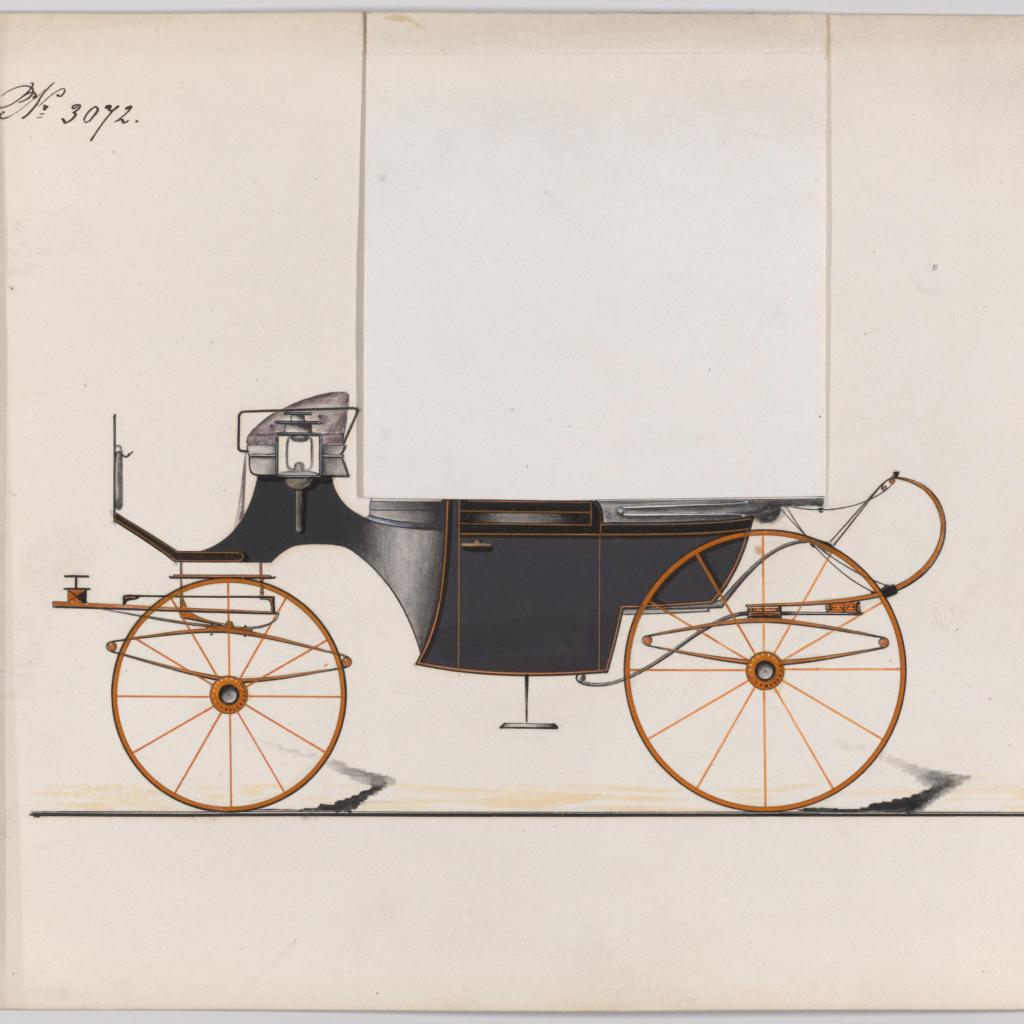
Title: Design for Landaulet, no. 3072
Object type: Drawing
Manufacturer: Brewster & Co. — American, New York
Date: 1874
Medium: Pen and black ink, watercolor and gouache with gum arabic
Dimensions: Sheet: 6 13/16 x 9 3/8 in. (17.3 x 23.8 cm)
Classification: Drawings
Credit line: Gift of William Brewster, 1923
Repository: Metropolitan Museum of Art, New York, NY